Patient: sex M, age 55
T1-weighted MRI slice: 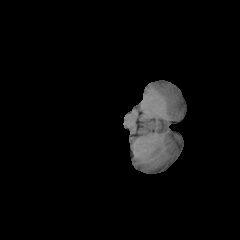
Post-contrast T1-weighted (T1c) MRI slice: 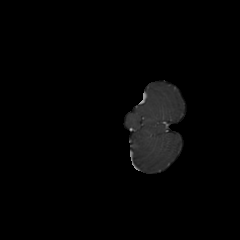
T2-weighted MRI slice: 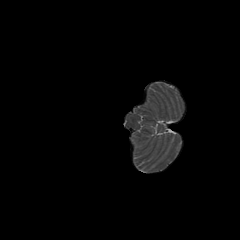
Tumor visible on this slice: no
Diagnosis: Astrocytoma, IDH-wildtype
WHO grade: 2